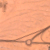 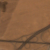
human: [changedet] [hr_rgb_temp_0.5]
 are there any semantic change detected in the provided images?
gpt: The roundabout has been removed and a road crossing appears instead.